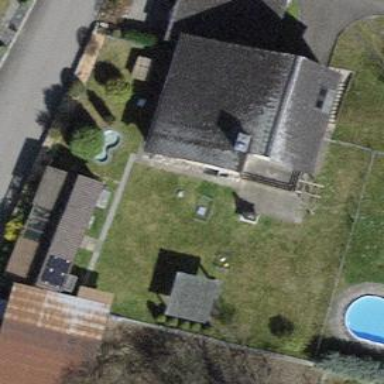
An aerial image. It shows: Building with tiled roof.